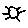
Label: sun